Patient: sex M, age 45
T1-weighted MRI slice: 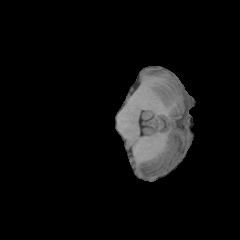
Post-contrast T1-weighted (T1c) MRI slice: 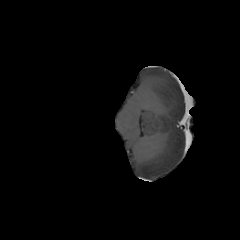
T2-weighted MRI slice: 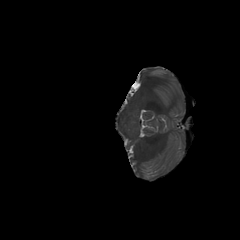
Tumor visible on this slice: no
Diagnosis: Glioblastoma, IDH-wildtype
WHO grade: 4